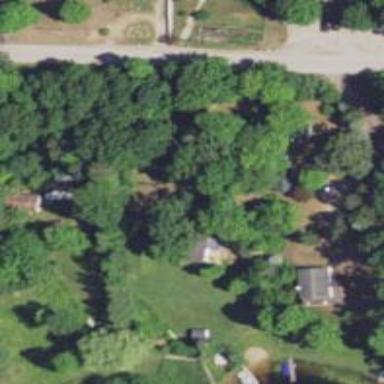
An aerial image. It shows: Driveway.